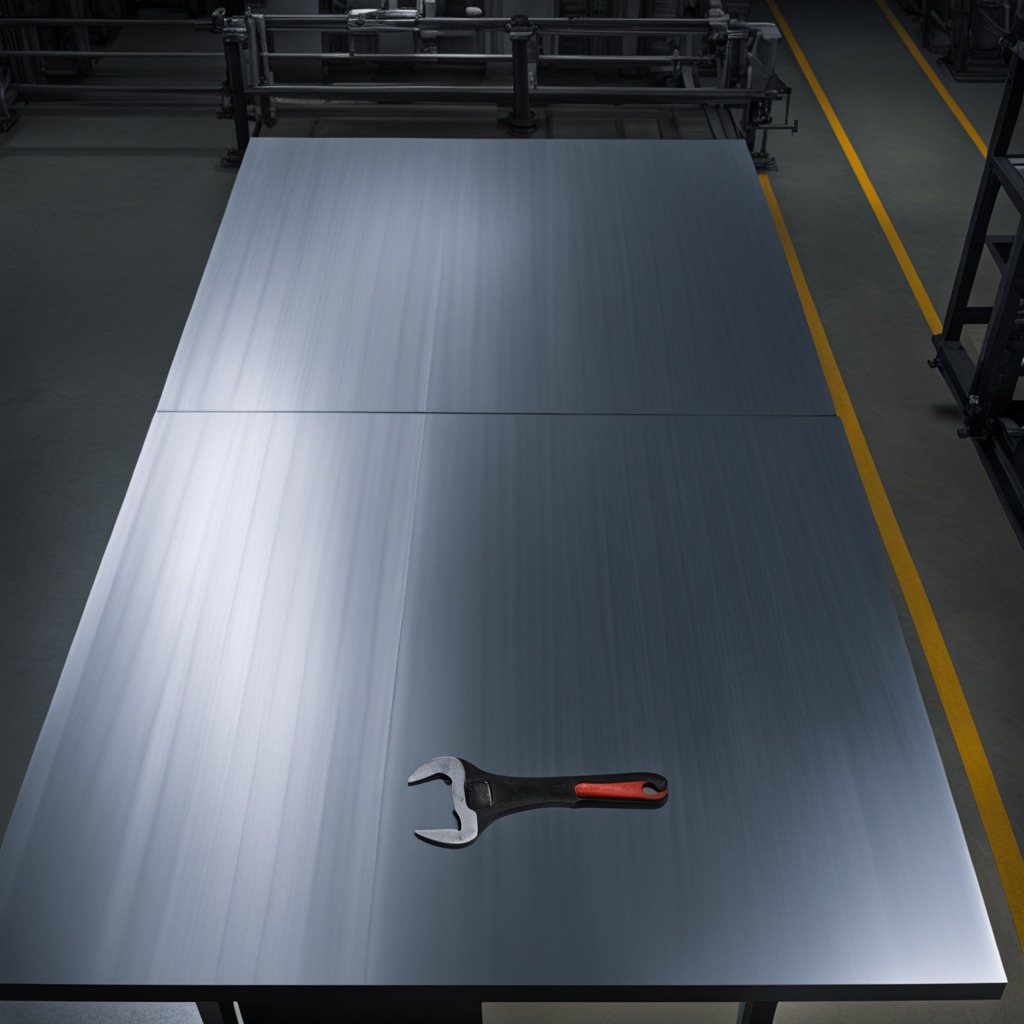
An wrench lies on a clean empty table in a basement in the evening soft directional lighting on the tabletop realistic grain studio-quality clarity centered framing